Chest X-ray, PA view. Patient: 52 years old, sex M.
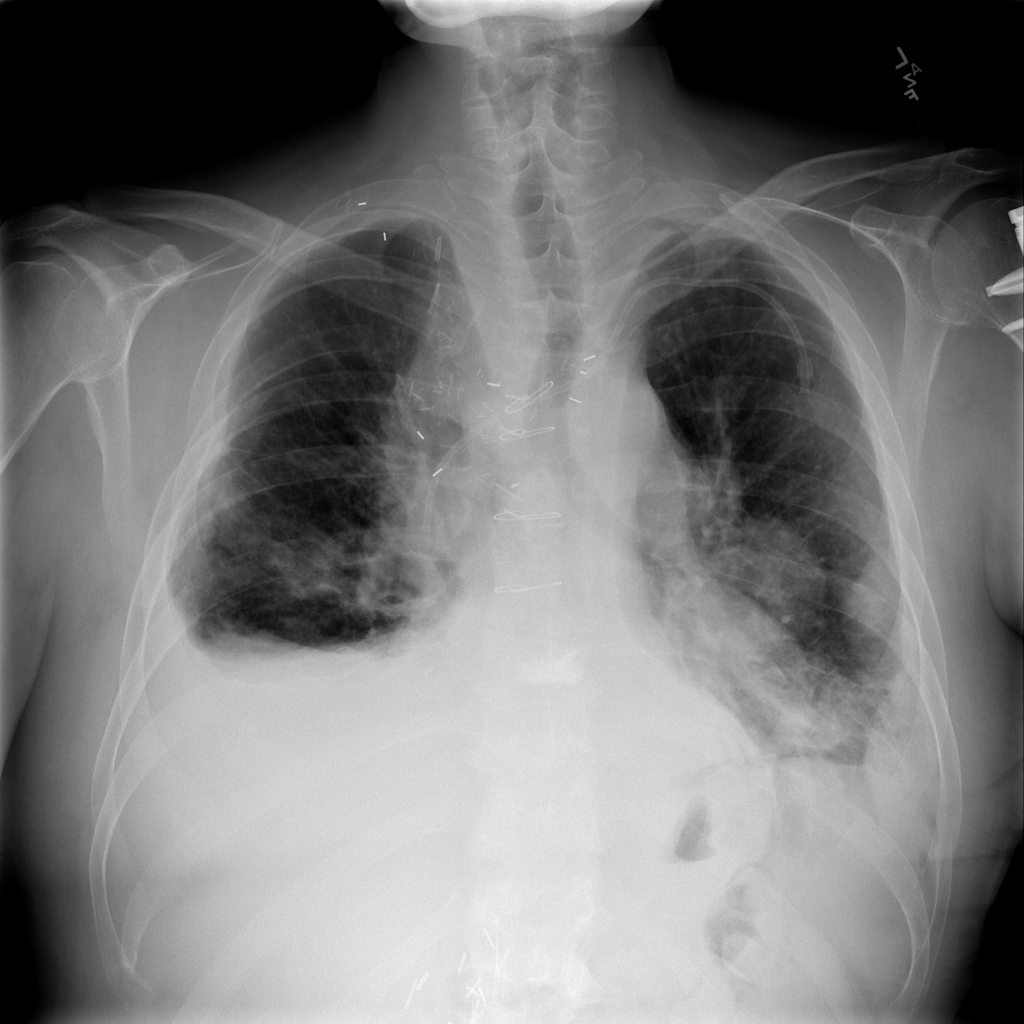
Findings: Effusion, Hernia, Mass, Pleural_Thickening